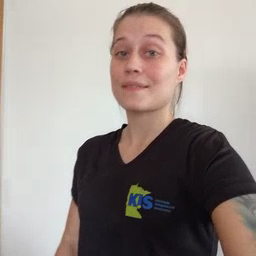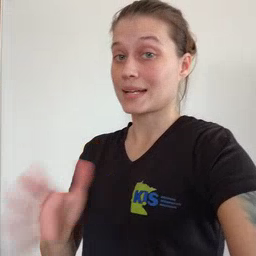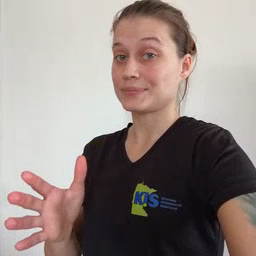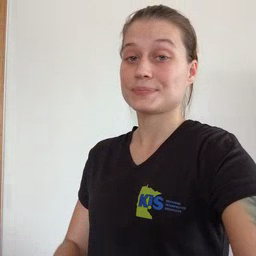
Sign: fine